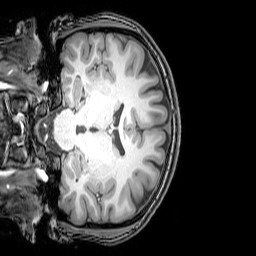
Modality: T1w
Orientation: coronal
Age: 22
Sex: female
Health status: healthy
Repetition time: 0.081 s
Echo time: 0.037 s